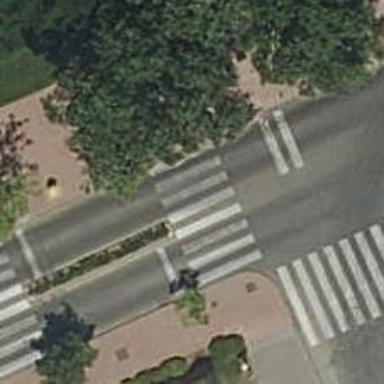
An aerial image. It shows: Uncontrolled crossing on the road.